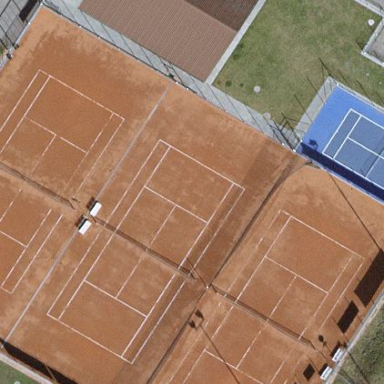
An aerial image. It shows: Sports centre dedicated to tennis.